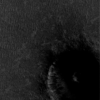
Label: dusty